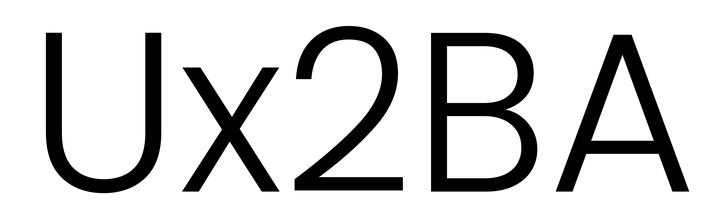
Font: Poppins-Light